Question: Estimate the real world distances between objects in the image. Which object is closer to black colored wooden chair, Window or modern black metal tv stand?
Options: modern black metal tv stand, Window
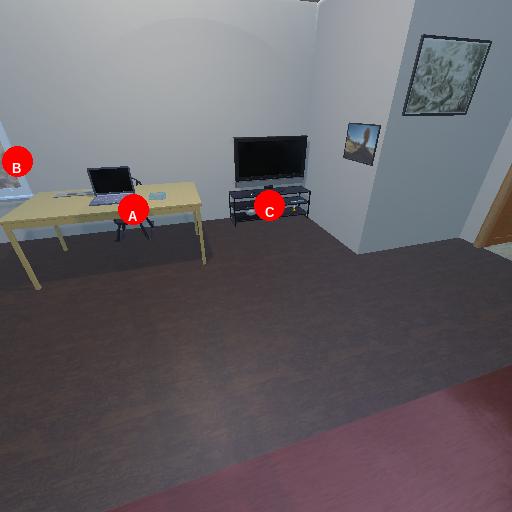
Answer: modern black metal tv stand